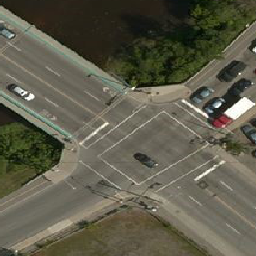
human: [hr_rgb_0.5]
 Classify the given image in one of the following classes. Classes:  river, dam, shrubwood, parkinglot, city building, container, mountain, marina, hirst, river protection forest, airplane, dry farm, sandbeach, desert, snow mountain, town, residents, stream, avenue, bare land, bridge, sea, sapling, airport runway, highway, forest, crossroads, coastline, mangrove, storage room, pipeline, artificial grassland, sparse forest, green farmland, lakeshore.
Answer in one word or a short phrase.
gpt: crossroads